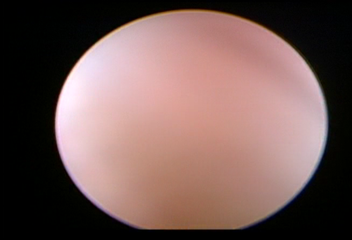
Modality: WLC
Class: Normal mucosa
Bladder cancer association: No